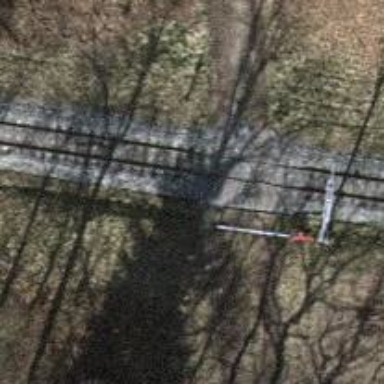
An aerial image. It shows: Railway level crossing.